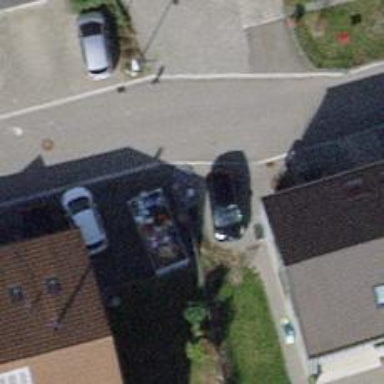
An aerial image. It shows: Street cabinet.